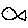
Label: fish